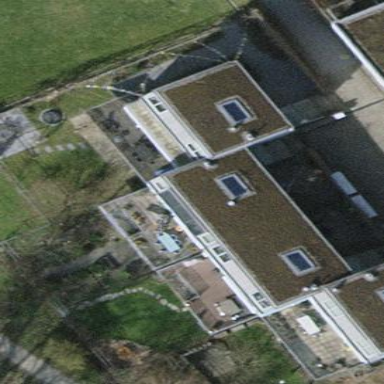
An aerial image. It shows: Flat-roofed terrace building.